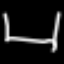
Label: bed